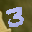
Label: 3